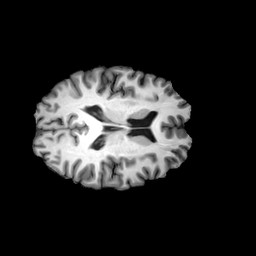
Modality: T1w
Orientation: axial
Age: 31
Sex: male
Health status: healthy